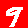
Digit: 9